Question: I'm using WordPress to output a <URL> audio player. The audio player's 'mejs-container' is given an inline style of 'height 30px'. The code that does this is located in file 'wp-includes/js/mediaelement/mediaelement-and-player.min.js'. For example:
'''
ioHeight:30
'''
I tried overriding the height in my style sheet but that doesn't work because the inline style takes precedence.
How can I change this height?

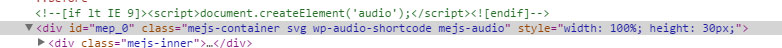
Answer: When creating the mediaelement you can use the option 'audioHeight'
'''
$('audio').mediaelementplayer({
audioWidth: '100%',
audioHeight: 30
});
'''
Afterwards, you can access the player using the following JS:
'''
$('audio')[0].player
'''
That will allow you to change the size of the player using the function
'''
$('audio')[0].player.setPlayerSize(width,height);
'''
This function will change the size of the player but leave the controls as they were so you'll need to adjust their size as well using the function:
'''
$('audio')[0].player.setControlsSize();
'''